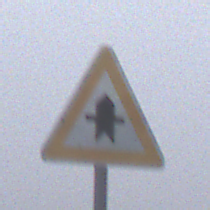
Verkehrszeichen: Vorfahrt
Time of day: MorningAfternoon
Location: Outdoor (RoadRail)
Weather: Overcast
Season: NotSpecified
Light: Natural